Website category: phone
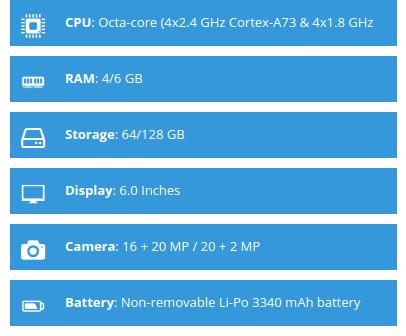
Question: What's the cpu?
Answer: Octa-core (4x2.4 GHz Cortex-A73 & 4x1.8 GHz Cortex-A53)

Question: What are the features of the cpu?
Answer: Octa-core (4x2.4 GHz Cortex-A73 & 4x1.8 GHz Cortex-A53)

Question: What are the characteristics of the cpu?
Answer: Octa-core (4x2.4 GHz Cortex-A73 & 4x1.8 GHz Cortex-A53)

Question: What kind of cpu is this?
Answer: Octa-core (4x2.4 GHz Cortex-A73 & 4x1.8 GHz Cortex-A53)

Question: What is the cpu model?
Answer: Octa-core (4x2.4 GHz Cortex-A73 & 4x1.8 GHz Cortex-A53)

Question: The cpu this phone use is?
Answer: Octa-core (4x2.4 GHz Cortex-A73 & 4x1.8 GHz Cortex-A53)

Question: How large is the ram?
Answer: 4/6 GB

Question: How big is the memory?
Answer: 4/6 GB

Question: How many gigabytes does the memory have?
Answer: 4/6 GB

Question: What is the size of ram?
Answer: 4/6 GB

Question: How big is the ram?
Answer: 4/6 GB

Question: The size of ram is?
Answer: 4/6 GB

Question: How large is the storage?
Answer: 64/128 GB

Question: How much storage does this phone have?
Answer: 64/128 GB

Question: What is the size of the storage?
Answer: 64/128 GB

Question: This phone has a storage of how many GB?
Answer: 64/128 GB

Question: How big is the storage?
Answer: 64/128 GB

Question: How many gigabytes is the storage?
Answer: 64/128 GB

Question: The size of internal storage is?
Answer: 64/128 GB

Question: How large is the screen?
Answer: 6.0 Inches

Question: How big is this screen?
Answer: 6.0 Inches

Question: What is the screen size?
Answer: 6.0 Inches

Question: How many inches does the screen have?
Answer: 6.0 Inches

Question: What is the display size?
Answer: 6.0 Inches

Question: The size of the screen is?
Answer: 6.0 Inches

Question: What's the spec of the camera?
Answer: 16 + 20 MP / 20 + 2 MP

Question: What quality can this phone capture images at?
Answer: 16 + 20 MP / 20 + 2 MP

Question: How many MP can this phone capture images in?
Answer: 16 + 20 MP / 20 + 2 MP

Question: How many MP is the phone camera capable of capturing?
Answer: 16 + 20 MP / 20 + 2 MP

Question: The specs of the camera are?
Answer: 16 + 20 MP / 20 + 2 MP

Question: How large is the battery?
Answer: Non-removable Li-Po 3340 mAh battery

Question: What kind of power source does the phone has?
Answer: Non-removable Li-Po 3340 mAh battery

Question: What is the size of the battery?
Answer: Non-removable Li-Po 3340 mAh battery

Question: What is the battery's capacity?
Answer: Non-removable Li-Po 3340 mAh battery

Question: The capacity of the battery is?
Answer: Non-removable Li-Po 3340 mAh battery